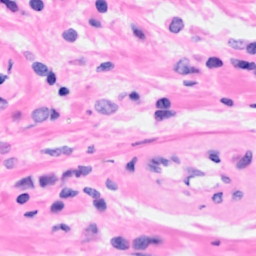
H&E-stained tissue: Breast